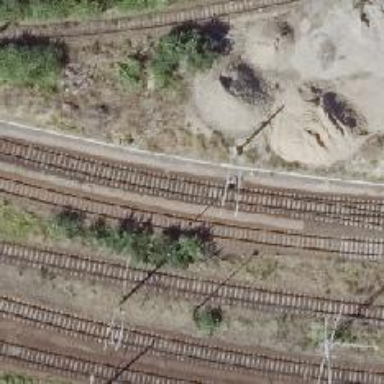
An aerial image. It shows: Railway signal.